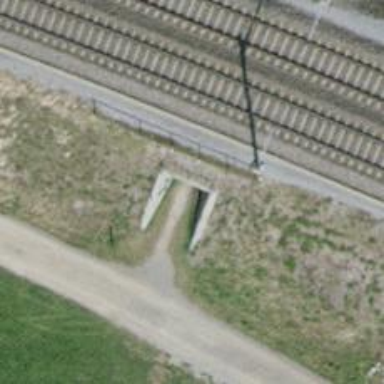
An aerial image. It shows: Path tunnel with fine gravel surface.